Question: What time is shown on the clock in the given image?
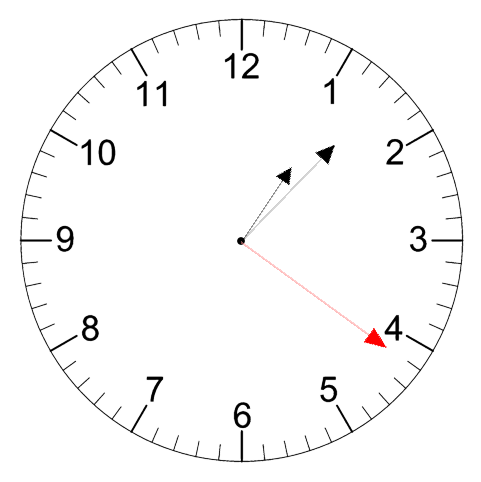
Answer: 01:07:21